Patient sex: M
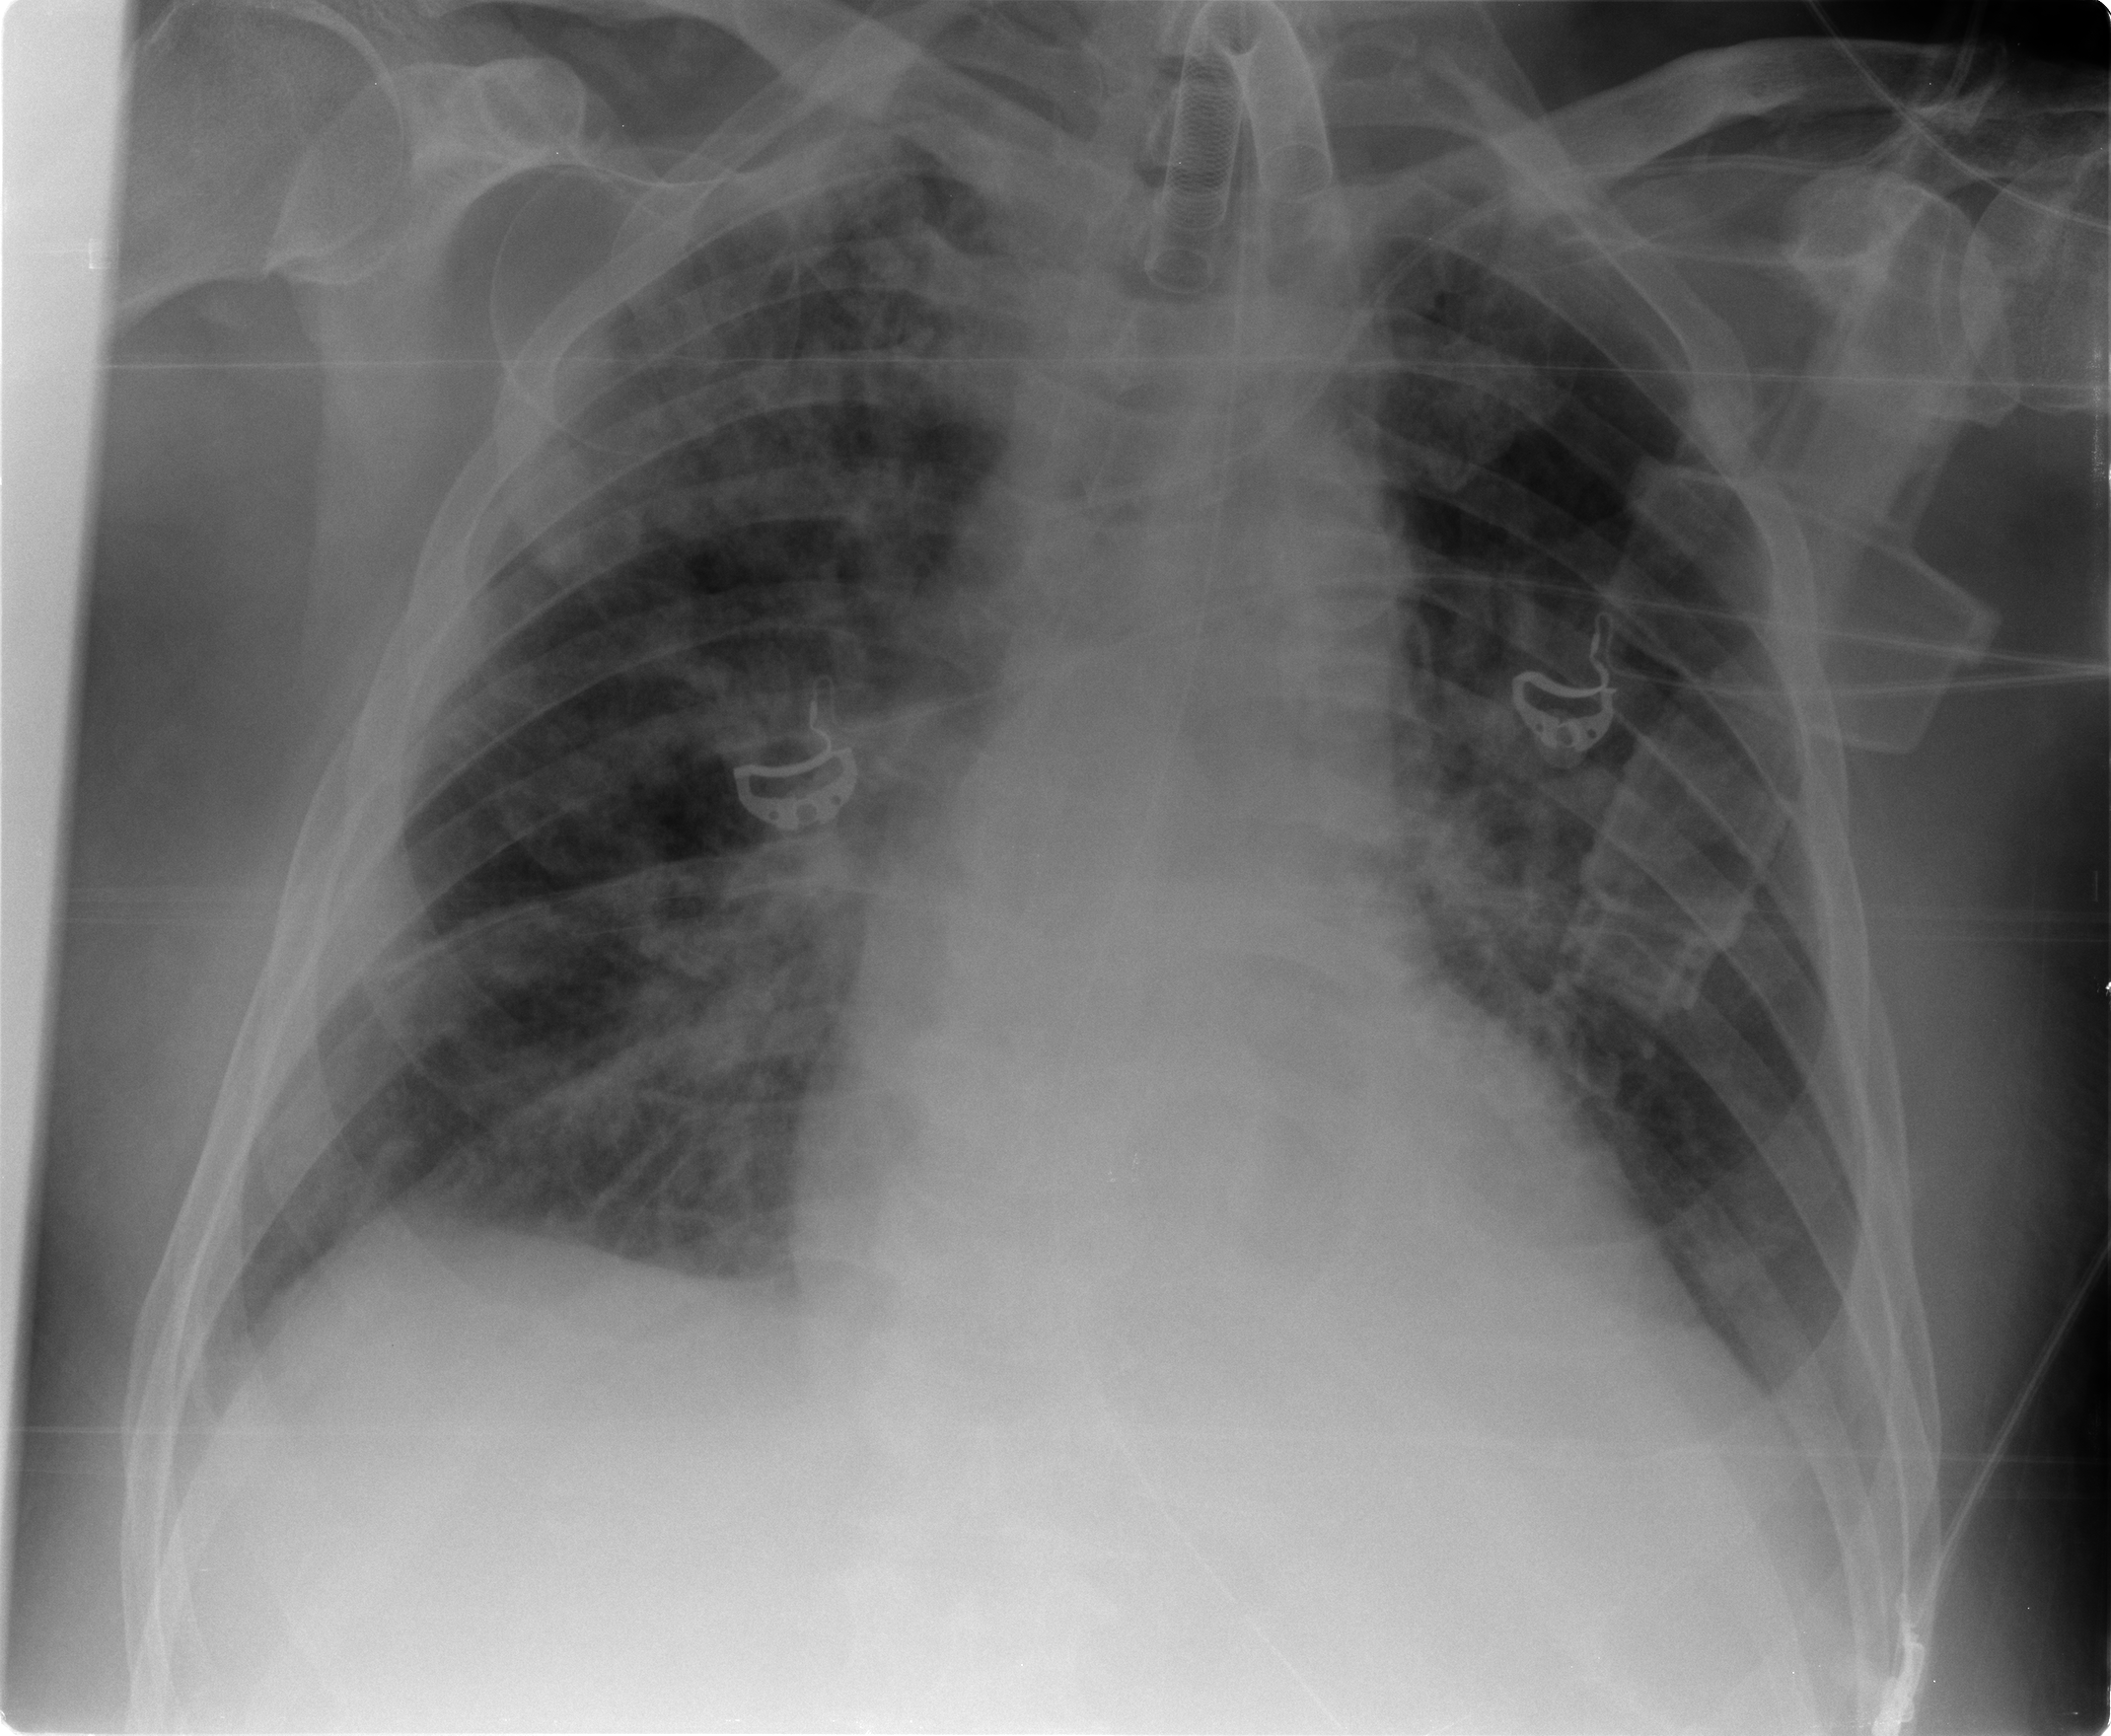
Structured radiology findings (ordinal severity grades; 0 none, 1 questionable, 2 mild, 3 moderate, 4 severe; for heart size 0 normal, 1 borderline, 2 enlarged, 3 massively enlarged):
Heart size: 0
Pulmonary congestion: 2
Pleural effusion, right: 0
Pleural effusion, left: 0
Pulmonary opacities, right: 3
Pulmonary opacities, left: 0
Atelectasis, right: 2
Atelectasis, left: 2